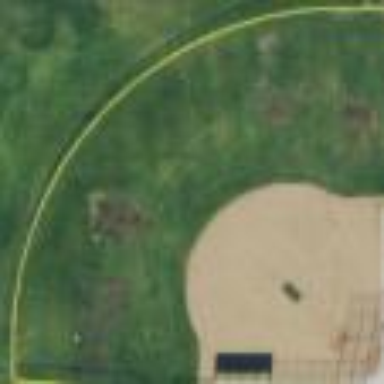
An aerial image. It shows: Baseball pitch for leisure and sports activities.